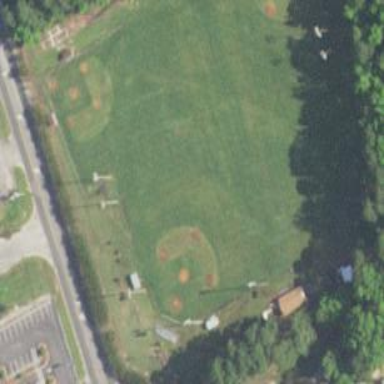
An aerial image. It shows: Baseball pitch for leisure land activities.